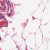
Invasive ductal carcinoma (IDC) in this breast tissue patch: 0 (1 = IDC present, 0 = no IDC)